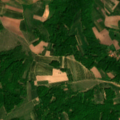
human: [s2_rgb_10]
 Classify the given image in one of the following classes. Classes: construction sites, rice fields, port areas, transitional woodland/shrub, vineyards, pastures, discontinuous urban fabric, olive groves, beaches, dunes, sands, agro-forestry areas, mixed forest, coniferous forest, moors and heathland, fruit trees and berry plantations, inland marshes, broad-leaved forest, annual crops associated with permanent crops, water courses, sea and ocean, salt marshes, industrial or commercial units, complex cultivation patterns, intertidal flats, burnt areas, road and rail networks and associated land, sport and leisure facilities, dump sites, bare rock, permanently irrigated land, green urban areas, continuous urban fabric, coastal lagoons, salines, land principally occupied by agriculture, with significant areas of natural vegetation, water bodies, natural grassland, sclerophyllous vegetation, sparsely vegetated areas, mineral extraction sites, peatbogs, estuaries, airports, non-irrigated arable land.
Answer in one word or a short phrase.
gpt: non-irrigated arable land, land principally occupied by agriculture, with significant areas of natural vegetation, broad-leaved forest